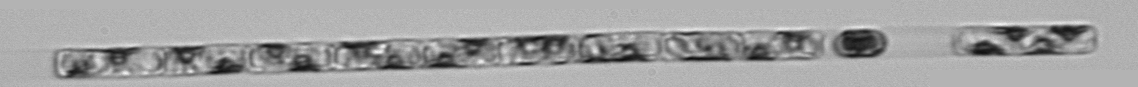
Label: Guinardia_delicatula_TAG_internal_parasite